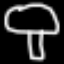
Label: mushroom